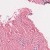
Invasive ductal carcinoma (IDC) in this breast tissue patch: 0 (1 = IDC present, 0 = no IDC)